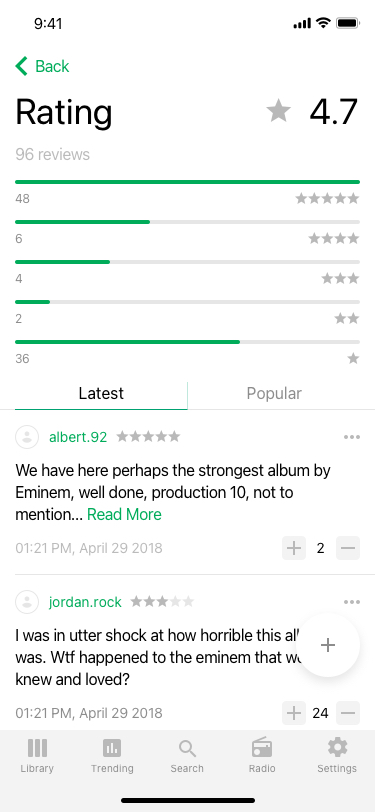
Text in this UI design:
48
6
4
2
36
Popular
Latest
Back
Rating
4.7
albert.92
We have here perhaps the strongest album by Eminem, well done, production 10, not to mention… Read More
2
01:21 PM, April 29 2018
jordan.rock
I was in utter shock at how horrible this album was. Wtf happened to the eminem that we all knew and loved?
96 reviews
KK
9:41 AM